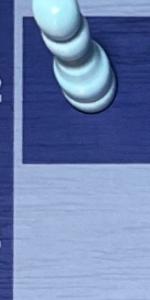
Label: Empty